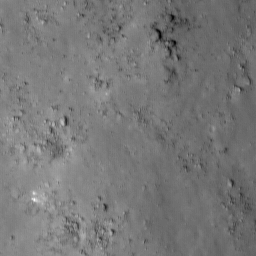
Host type: background_regolith
Lunar coordinates: latitude nan, longitude nan